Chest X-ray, PA view. Patient: 59 years old, sex M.
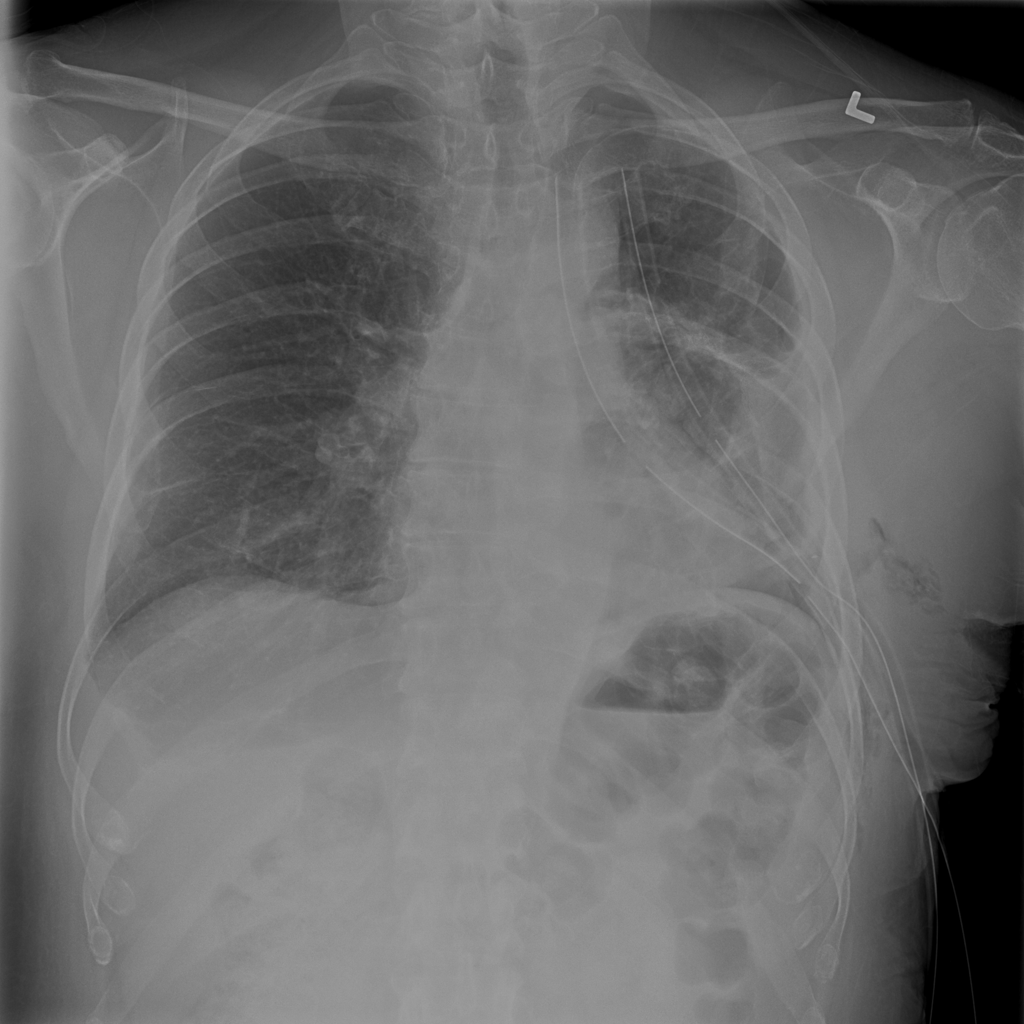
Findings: Emphysema